Question:
Everything in blue is part of an ImageView (designed it in Sketch ==> exported as PNG ==> imported into an ImageView). Because of this, it scales up nicely without any constraints. The check graphic gets bigger, as do my check marks indicating where the username and password should go. However, my TextFields (Email and PIN) don't scale up nor do they move to where the check marks indicate. I essentially want them to stay in the same relative part of the screen (e.g. 40% away from the left, 10% away from the right...) because I think that would solve my issue. I've used a variety of constraints (to superview, leading, etc.) and tried a container, but nothing has worked. I can of course export my Sketch file again with different sizes, but I don't think there's anything wrong with my background images. I cannot, however, split up my background image into smaller things because there's a background I don't want to mess with. Also, the check marks are actually boxes surrounding the username and password. Assume I have no constraints on other than the ones binding the imageView to the margins.
Thanks!
--kmuzumdar
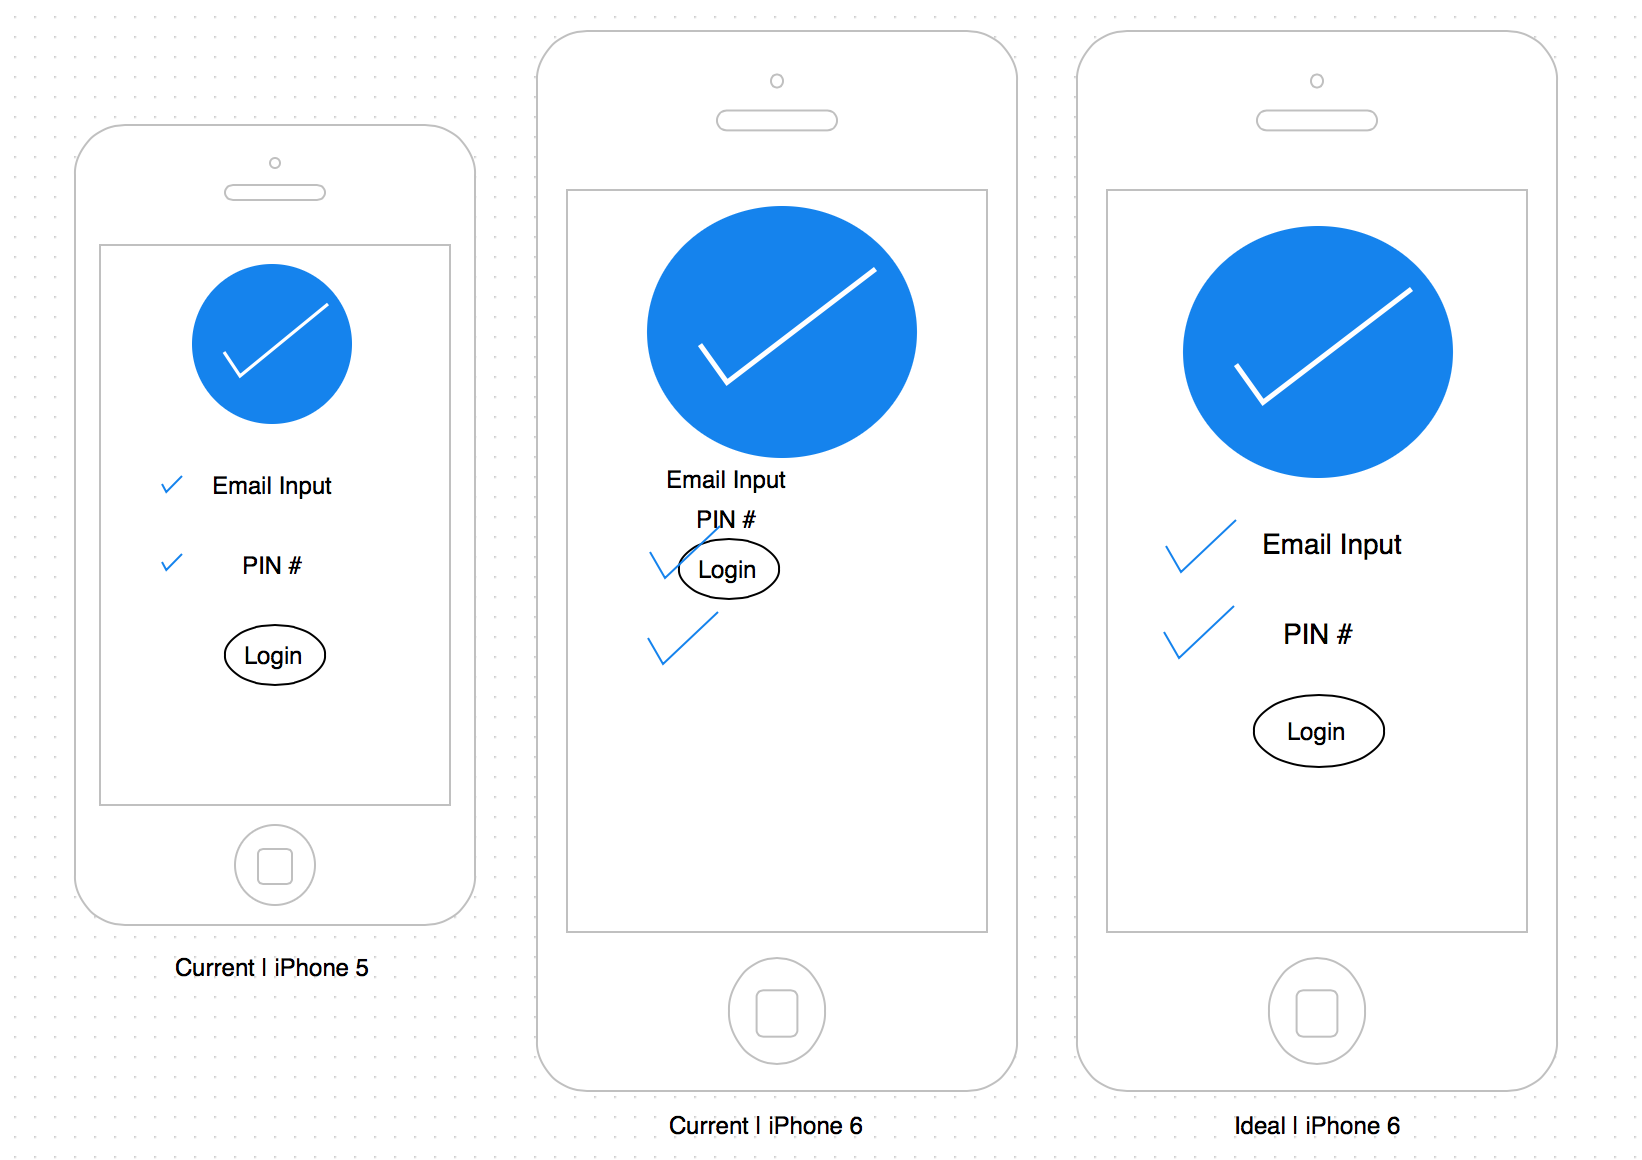
Answer: It appears like if you were breaking some constrains on the iPhone 6 case, or that you have setted left 40% as an , keep in mind that just scaling is not enough, screen proportions are also different between devices.
try this..
- Set and to be centered vertically with it's corresponding checkmark- Set a constraint between checkmark and its labels. To keep them away from each other.- You may need to do some adjustments manually, for this you can always have outlets of 'NSLayoutConstraint' too, just check if you're on an iphone 6 and change the '.constant' property of the constraint
> This should do it:
'''
let height = UIScreen.mainScreen().bounds.height
if height == 667 { // iphone 6 screen's height
//Adjust your constrains
}
'''
-
>
Reading some comments, I have noticed something important, and that is that you can not instantiate checkmarks for adding constraints to them, in this case, you can solve everything via device specific constraints.
The one's depicted in point 3 and 4.
Just go ahead and set everything manually, changing your constraints '.constant' property accordingly with your design for every device's screen. <URL>
Something else, came into my mind, something really powerful, and that is the property of every constraint. I remember using them to build a tic tac toe board, setting the lines exact positions via this technique. So, this can be your solution. <URL> of how to use them via code. Just go down until you see subtitle
You will find something like this:
'''
self.constraintToAnimate = [NSLayoutConstraint constraintWithItem:label
attribute:NSLayoutAttributeTop
relatedBy:NSLayoutRelationEqual
toItem:self.view
attribute:NSLayoutAttributeBottom
multiplier:0.25
constant:0.0];
[self.view addConstraint:constraint];
'''
And, the following explanation.
> The first two parameters determine the target of the constraint,
label, and the attribute that is to be set: top. The third parameter,
relatedBy, accepts one of NSLayoutRelationEqual,
NSLayoutRelationGreaterThanOrEqual, or
NSLayoutRelationLessThanOrEqual. The next two parameters allow us to
set the source view and attribute from which we'll derive a value.
Here we are saying that we want to use the bottom point of our
superview, which would be 568 points on a 4-inch device. Lastly we've
got a multiplier that we'll use to derive our value -- 0.25 (25%).
We're not using the constant parameter, so we've set it to 0.0. Put
into a mathematical equation it would look something like this:
label.top = superview.bottom*0.25.
So, this can be another way, without relying in code, as this can be achieved via Storyboard.